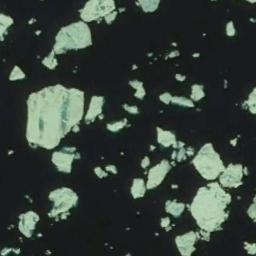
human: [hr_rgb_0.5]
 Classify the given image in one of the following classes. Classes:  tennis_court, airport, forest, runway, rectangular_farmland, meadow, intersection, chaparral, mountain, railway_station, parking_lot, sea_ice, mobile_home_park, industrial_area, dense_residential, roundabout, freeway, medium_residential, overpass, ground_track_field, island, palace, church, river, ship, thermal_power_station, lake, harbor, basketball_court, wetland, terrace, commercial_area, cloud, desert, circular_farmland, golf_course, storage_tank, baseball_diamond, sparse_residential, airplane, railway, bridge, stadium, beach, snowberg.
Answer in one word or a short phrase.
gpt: sea_ice